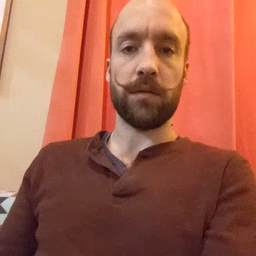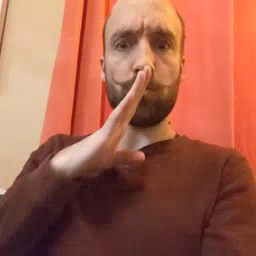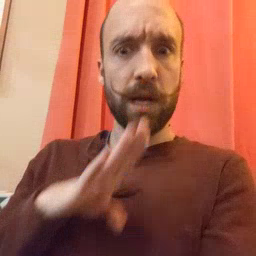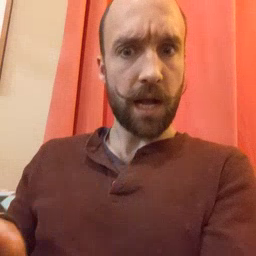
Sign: quiet